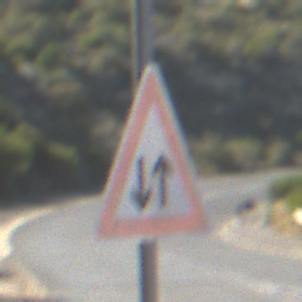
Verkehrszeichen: Gegenverkehr
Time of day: MorningAfternoon
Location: Outdoor (Nature)
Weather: Clear
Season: NotSpecified
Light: Natural